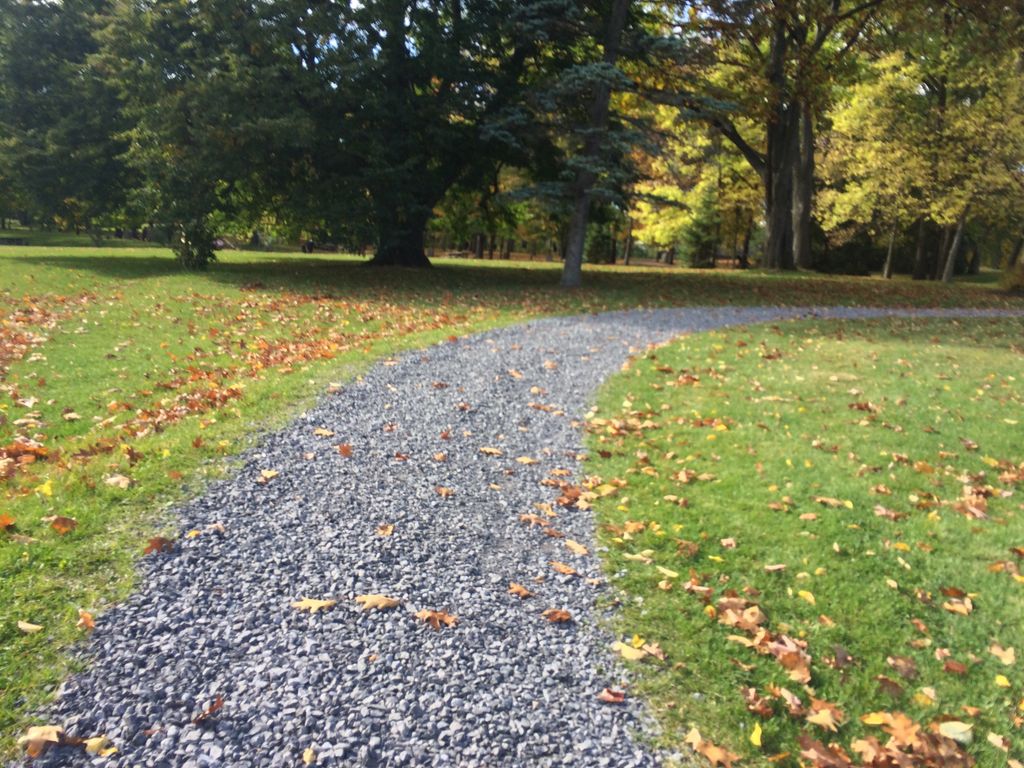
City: quebec_city